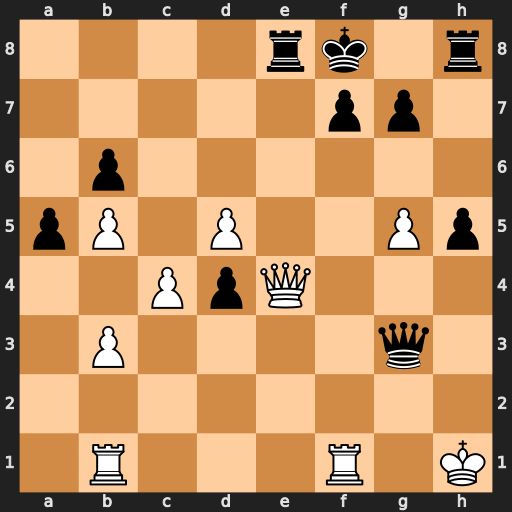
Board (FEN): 4rk1r/5pp1/1p6/pP1P2Pp/2PpQ3/1P4q1/8/1R3R1K
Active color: w
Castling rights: -
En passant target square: -
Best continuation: Rxf7+ Kxf7 Rf1+ Kg8 Qxe8+ Kh7 Qe4+